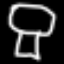
Label: mushroom